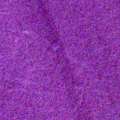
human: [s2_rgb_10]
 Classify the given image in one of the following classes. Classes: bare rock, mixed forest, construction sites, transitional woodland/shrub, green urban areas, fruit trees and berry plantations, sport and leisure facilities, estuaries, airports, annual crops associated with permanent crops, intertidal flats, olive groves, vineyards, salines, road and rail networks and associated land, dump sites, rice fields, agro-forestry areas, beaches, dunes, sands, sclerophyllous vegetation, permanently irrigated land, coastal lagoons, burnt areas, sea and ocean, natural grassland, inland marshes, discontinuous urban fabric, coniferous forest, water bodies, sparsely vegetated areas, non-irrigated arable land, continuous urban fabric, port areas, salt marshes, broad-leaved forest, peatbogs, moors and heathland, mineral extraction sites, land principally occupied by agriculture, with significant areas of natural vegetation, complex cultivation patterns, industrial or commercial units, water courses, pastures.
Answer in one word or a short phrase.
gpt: sea and ocean